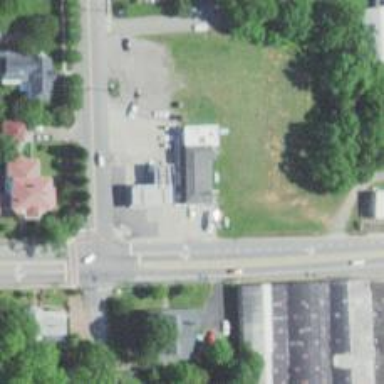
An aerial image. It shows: Convenience shop.